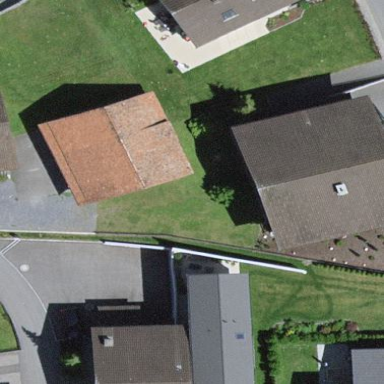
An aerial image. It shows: Stable.